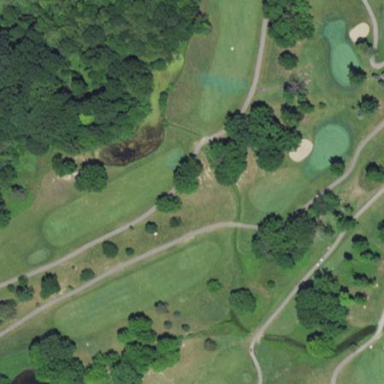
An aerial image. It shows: Grassy area designated as golf fairway.